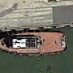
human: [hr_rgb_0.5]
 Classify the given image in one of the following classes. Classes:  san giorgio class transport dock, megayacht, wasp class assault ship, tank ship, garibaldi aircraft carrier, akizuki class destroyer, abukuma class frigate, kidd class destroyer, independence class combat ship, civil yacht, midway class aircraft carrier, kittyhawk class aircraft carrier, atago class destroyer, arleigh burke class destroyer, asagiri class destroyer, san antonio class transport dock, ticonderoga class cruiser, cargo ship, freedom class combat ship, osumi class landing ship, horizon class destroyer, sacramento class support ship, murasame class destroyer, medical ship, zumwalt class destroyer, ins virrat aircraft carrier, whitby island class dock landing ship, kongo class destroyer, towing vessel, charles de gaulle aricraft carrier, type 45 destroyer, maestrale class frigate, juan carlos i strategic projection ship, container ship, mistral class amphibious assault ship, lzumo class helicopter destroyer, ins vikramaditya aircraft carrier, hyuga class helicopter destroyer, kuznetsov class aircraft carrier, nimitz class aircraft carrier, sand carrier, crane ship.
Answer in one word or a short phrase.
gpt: Towing vessel